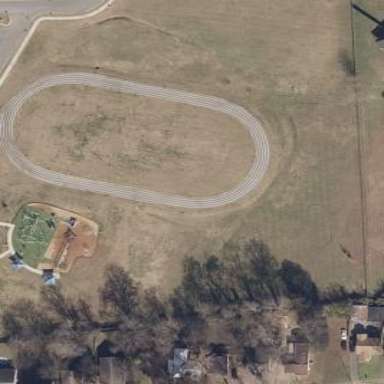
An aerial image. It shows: Track located within leisure land area.